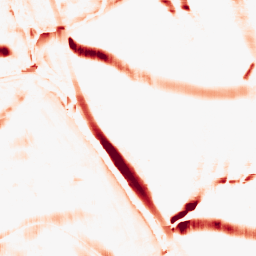
Category: morphological
Decomposition family: morphological_square
Decomposition parameters: operation: opening
size: 20
Upsampling method: cubic_mitchell
Upsampling parameters: scale: 2
Upsampling scale: 2